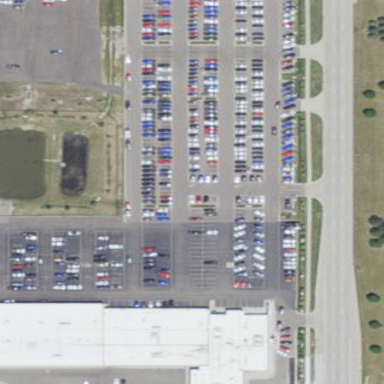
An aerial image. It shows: Parking area.